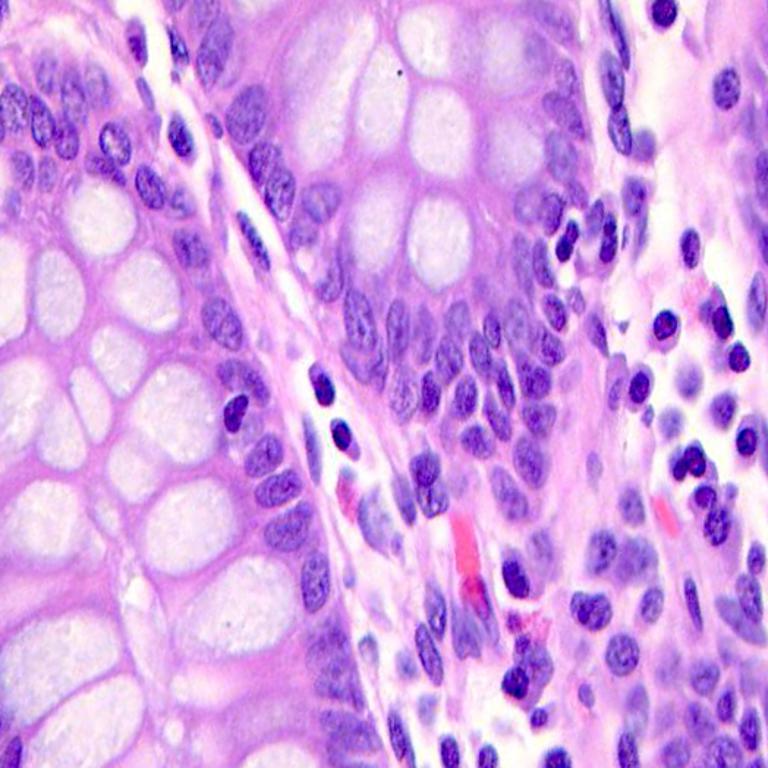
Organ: colon
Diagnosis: benign